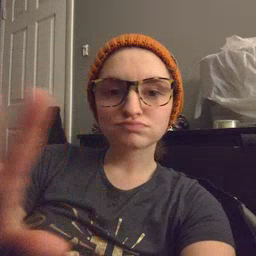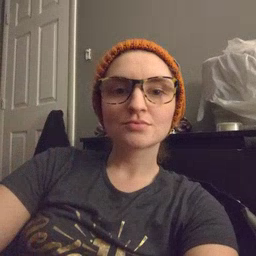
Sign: blow